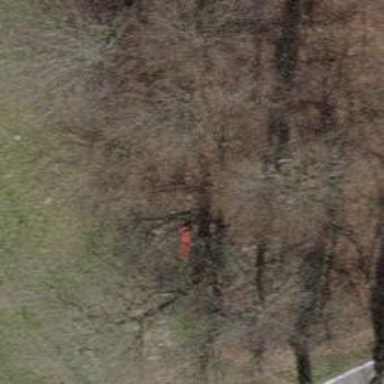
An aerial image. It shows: Red bench.